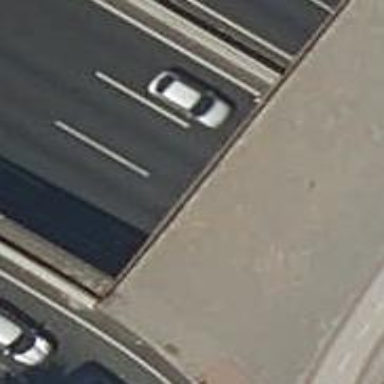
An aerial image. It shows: Asphalt motorway.